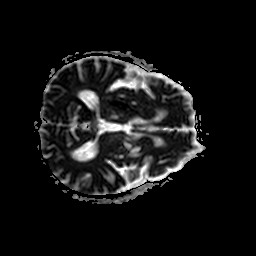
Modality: ADC
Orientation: axial
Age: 82
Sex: male
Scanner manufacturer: philips
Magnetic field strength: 1.5 T
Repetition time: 4.812 s
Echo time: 0.07764 s